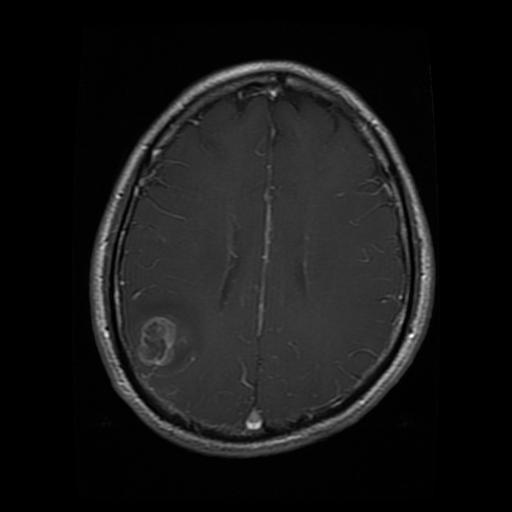
Label: glioma